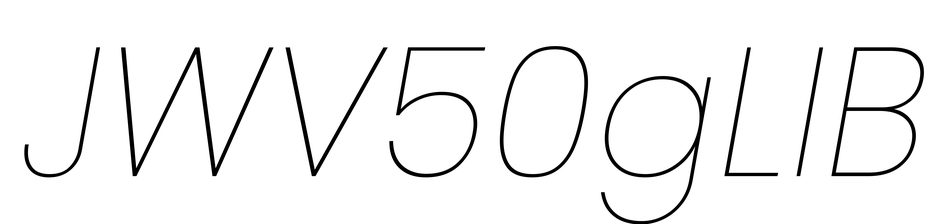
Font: Poppins-ThinItalic